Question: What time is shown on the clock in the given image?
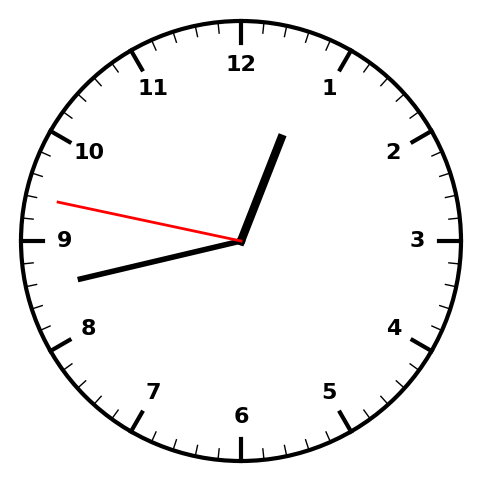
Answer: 12:42:47